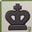
Piece: bK